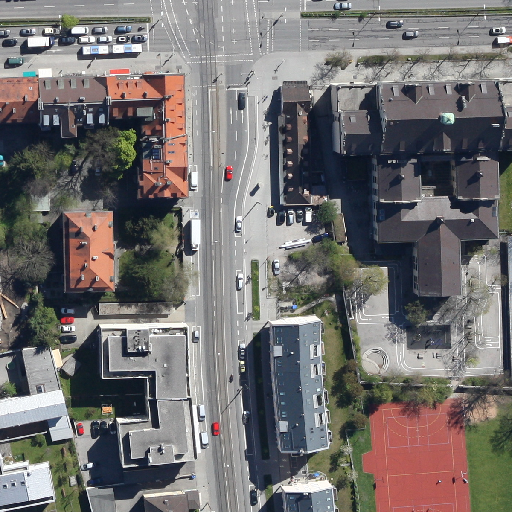
Referring expression: car driving on the road